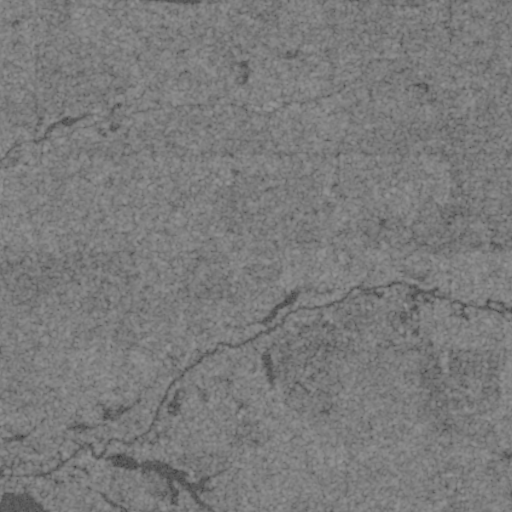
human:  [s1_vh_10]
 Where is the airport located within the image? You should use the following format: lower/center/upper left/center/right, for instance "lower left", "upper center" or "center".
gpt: The airport is located in the upper right of the image.
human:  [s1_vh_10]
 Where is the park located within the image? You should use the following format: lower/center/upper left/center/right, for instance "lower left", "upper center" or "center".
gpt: The park is located in the center right of the image.
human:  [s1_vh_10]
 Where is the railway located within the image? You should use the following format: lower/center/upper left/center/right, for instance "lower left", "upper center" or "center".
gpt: The railway is located in the upper of the image.
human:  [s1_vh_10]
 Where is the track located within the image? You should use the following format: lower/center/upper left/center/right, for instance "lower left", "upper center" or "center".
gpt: There is no track in the image.

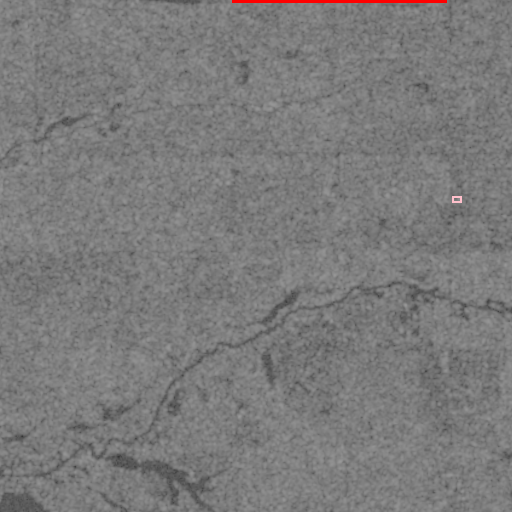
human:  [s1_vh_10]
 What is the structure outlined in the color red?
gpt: The structure outlined in red is an airport.
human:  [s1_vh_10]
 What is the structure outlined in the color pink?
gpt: The structure outlined in pink is a park.
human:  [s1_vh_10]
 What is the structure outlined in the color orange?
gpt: There is no orange outline.